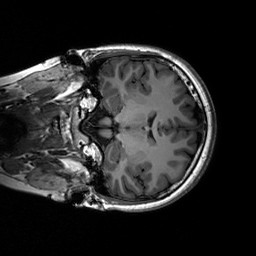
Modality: T1w
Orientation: coronal
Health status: healthy
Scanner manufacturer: siemens
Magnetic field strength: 3 T
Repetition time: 2.3 s
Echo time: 0.00236 s